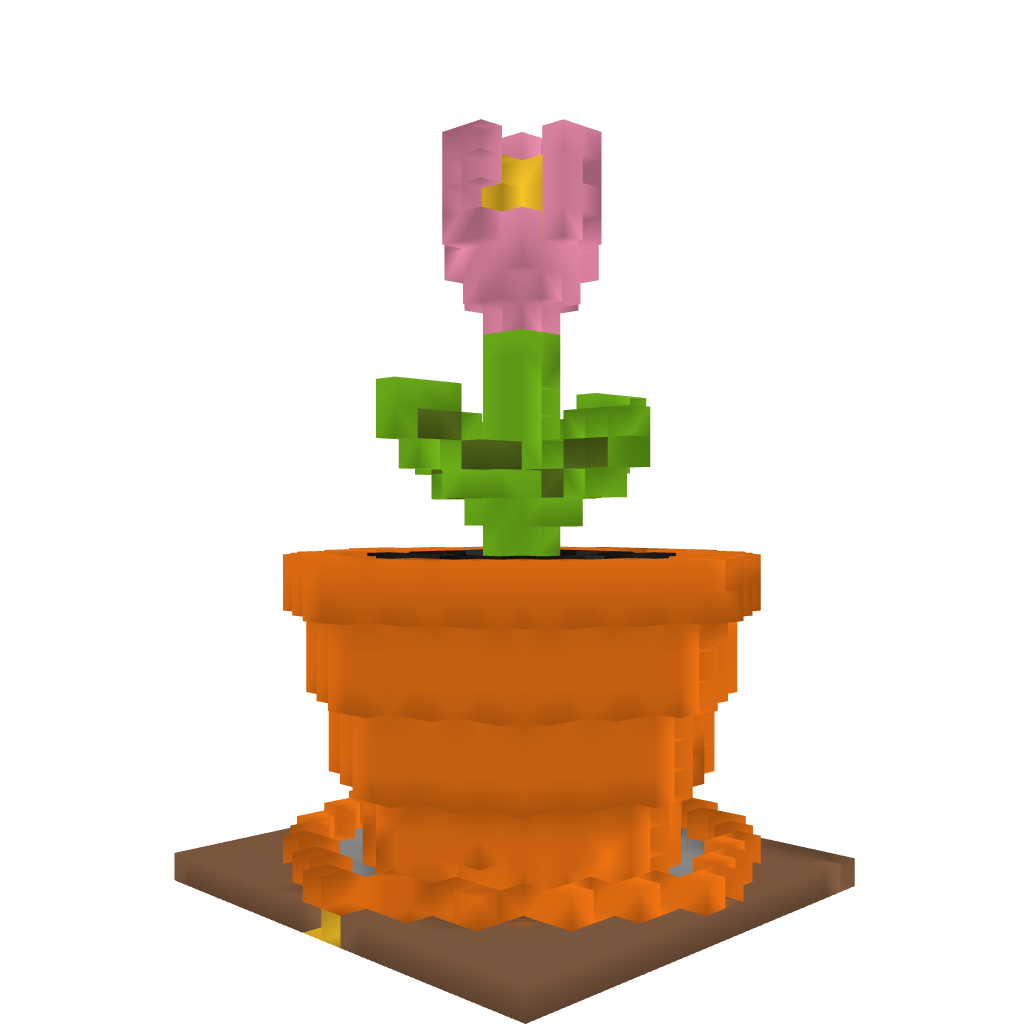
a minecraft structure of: Flower Pot Shop